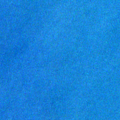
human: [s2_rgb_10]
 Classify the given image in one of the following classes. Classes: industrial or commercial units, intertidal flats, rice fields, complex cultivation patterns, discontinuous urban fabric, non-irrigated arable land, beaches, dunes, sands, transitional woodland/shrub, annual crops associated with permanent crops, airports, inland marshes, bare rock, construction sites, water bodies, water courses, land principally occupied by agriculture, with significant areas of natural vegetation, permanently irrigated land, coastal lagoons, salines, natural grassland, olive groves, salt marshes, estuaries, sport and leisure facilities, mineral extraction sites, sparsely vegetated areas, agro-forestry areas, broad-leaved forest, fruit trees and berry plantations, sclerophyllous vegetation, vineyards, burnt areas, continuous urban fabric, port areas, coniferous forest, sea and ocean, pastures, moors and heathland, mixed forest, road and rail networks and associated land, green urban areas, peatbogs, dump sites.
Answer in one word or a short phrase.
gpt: sea and ocean